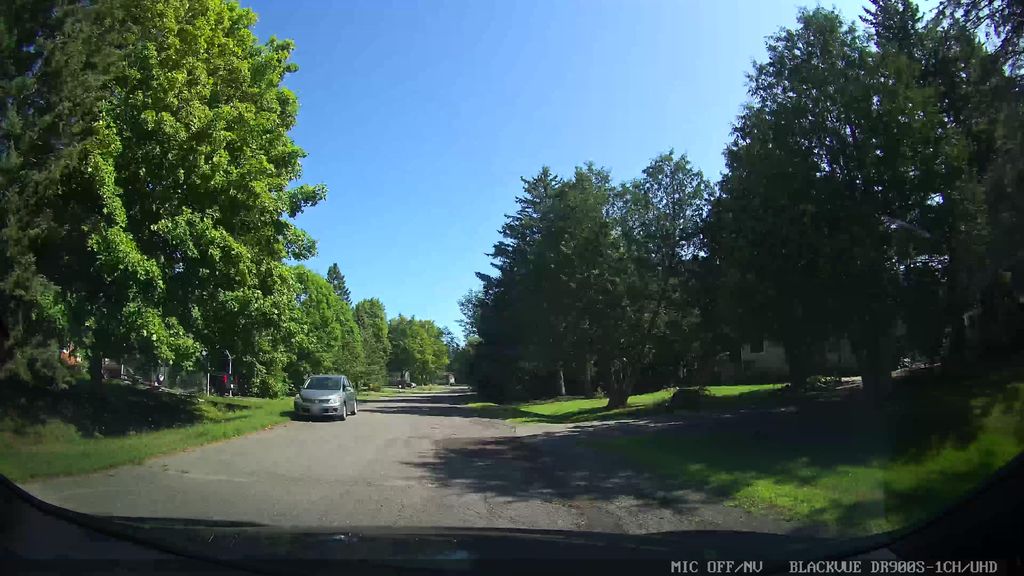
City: ottawa-gatineau